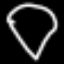
Label: diamond